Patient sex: M
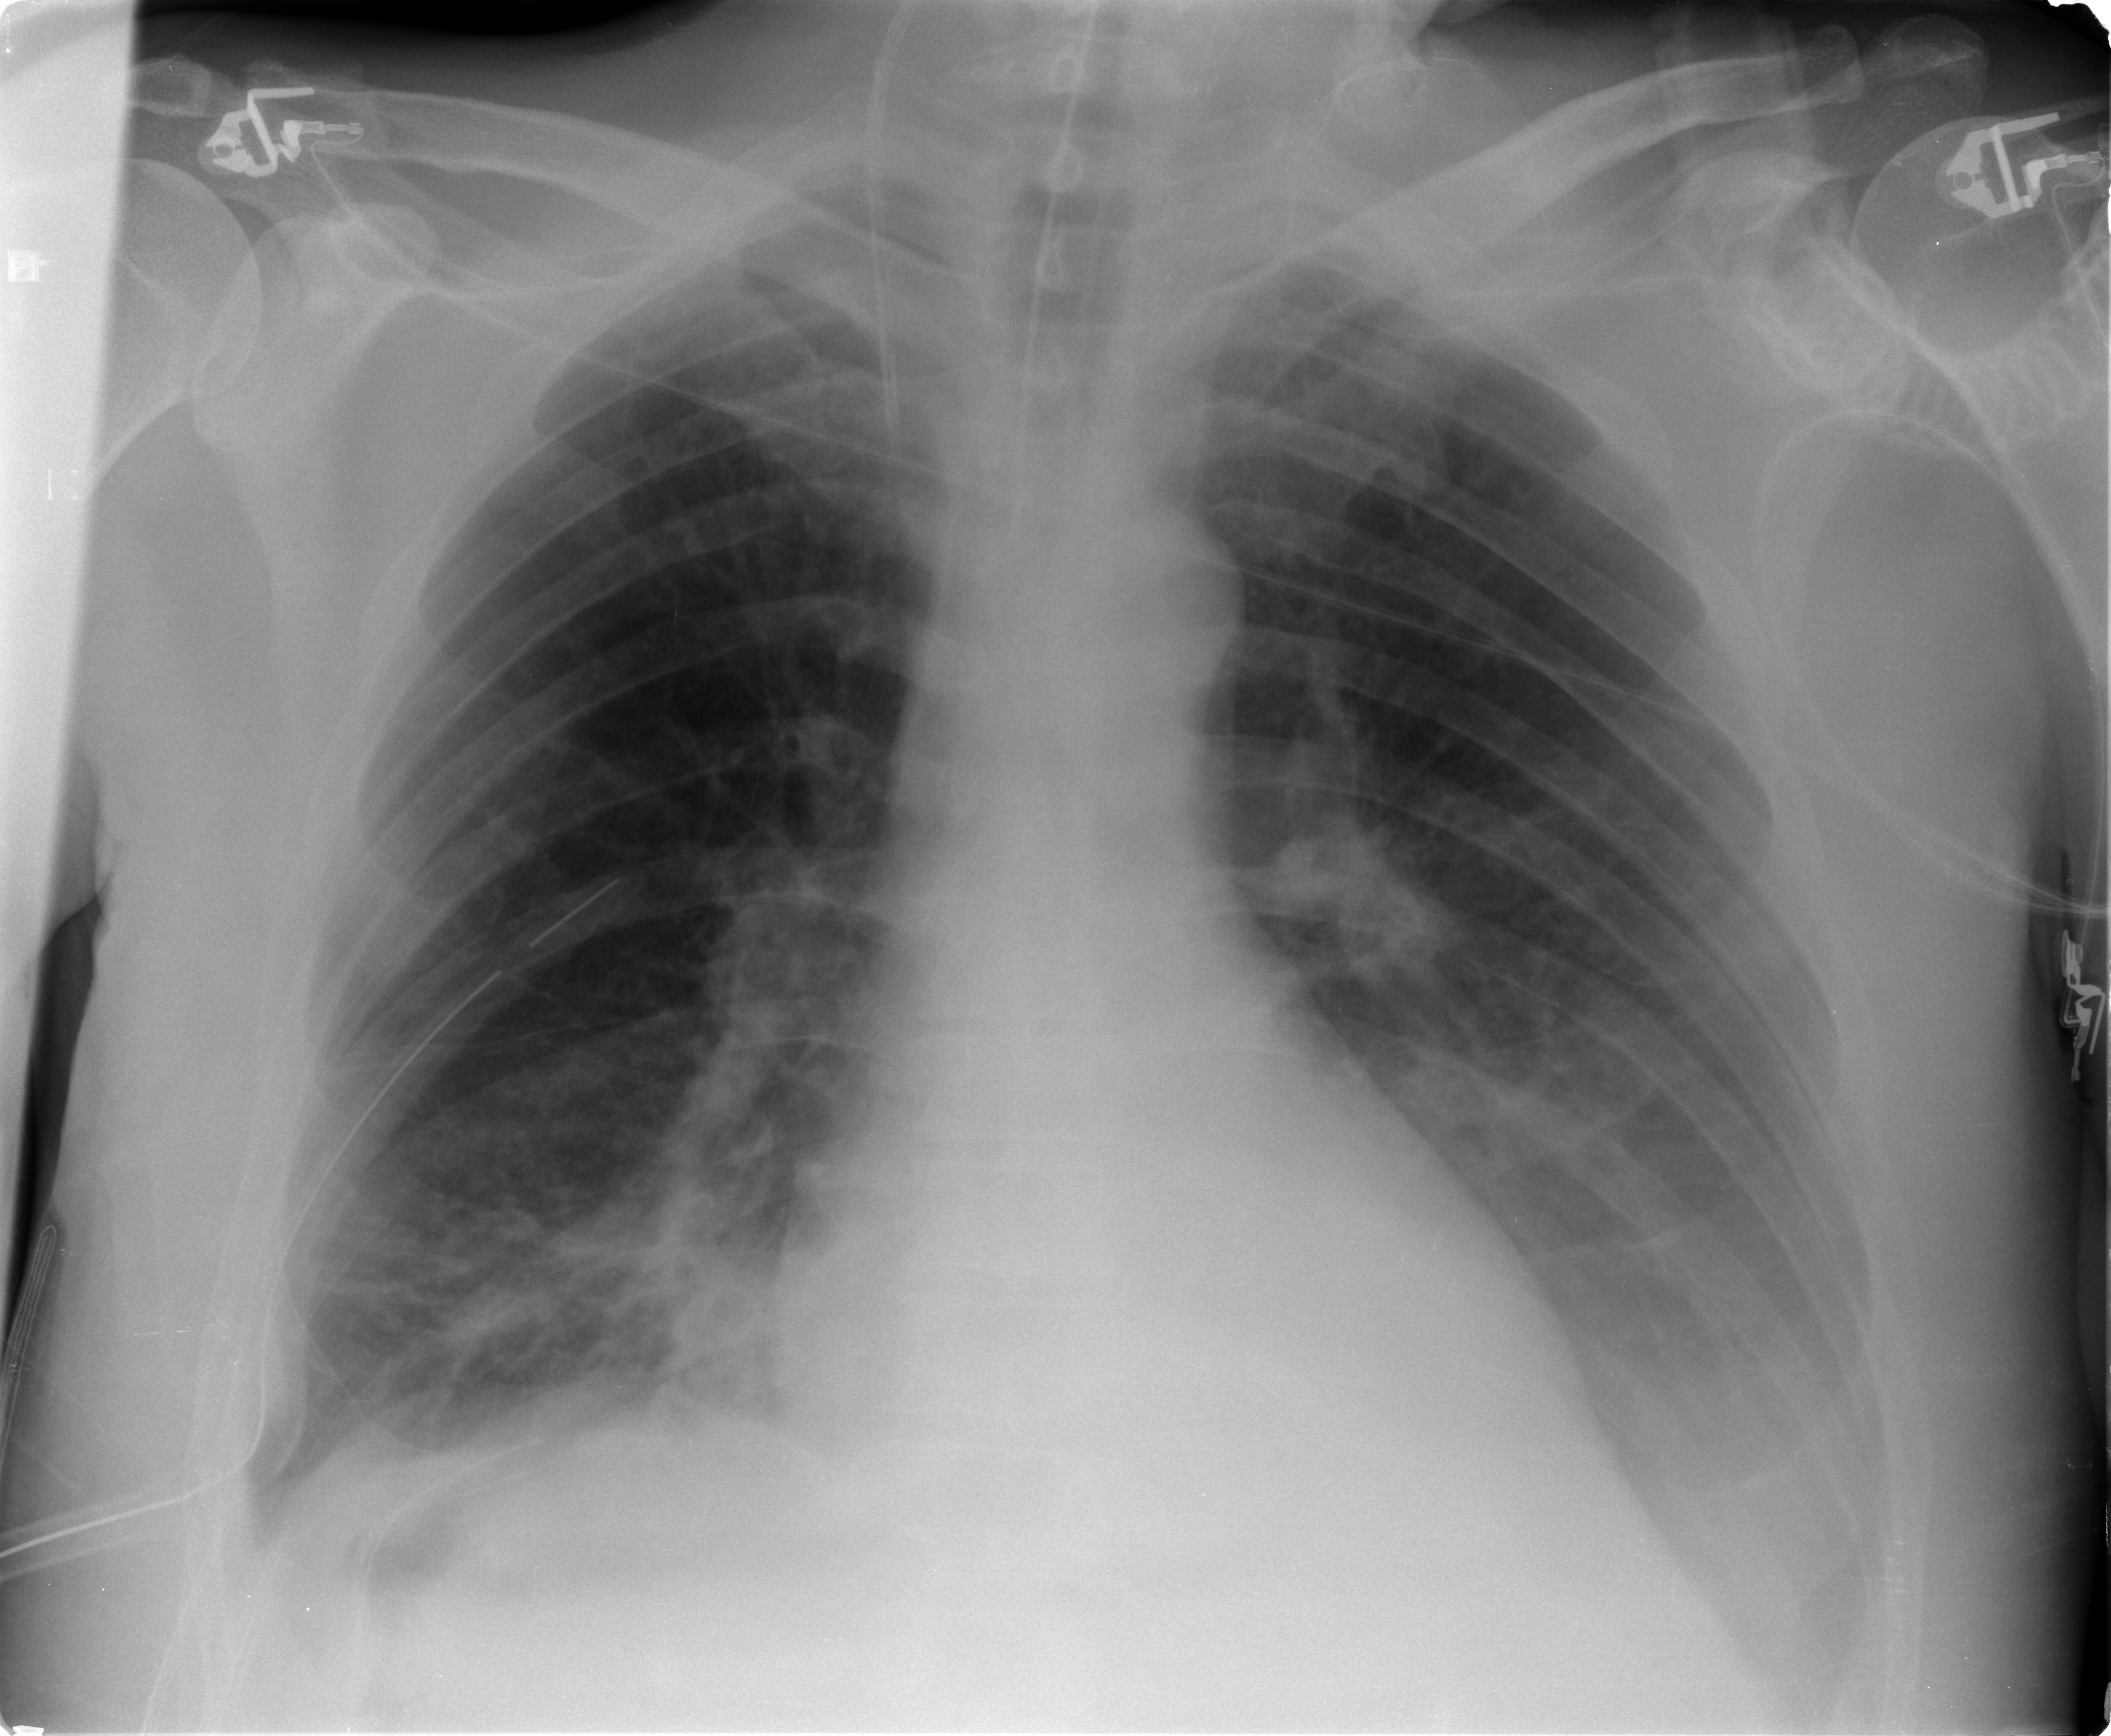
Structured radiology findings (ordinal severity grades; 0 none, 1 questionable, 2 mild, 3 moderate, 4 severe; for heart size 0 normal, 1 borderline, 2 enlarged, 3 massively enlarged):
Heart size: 2
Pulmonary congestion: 0
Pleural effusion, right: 1
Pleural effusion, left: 2
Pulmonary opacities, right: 1
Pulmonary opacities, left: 1
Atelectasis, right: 3
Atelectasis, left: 2